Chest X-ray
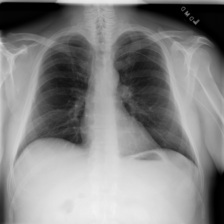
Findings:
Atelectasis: negative
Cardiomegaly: negative
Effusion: negative
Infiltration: negative
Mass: negative
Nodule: negative
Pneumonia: negative
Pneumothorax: negative
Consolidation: negative
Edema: negative
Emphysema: negative
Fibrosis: negative
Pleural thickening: negative
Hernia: negative